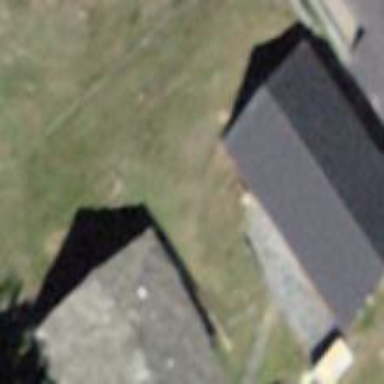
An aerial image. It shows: Detached building.